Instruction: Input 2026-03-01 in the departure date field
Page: home
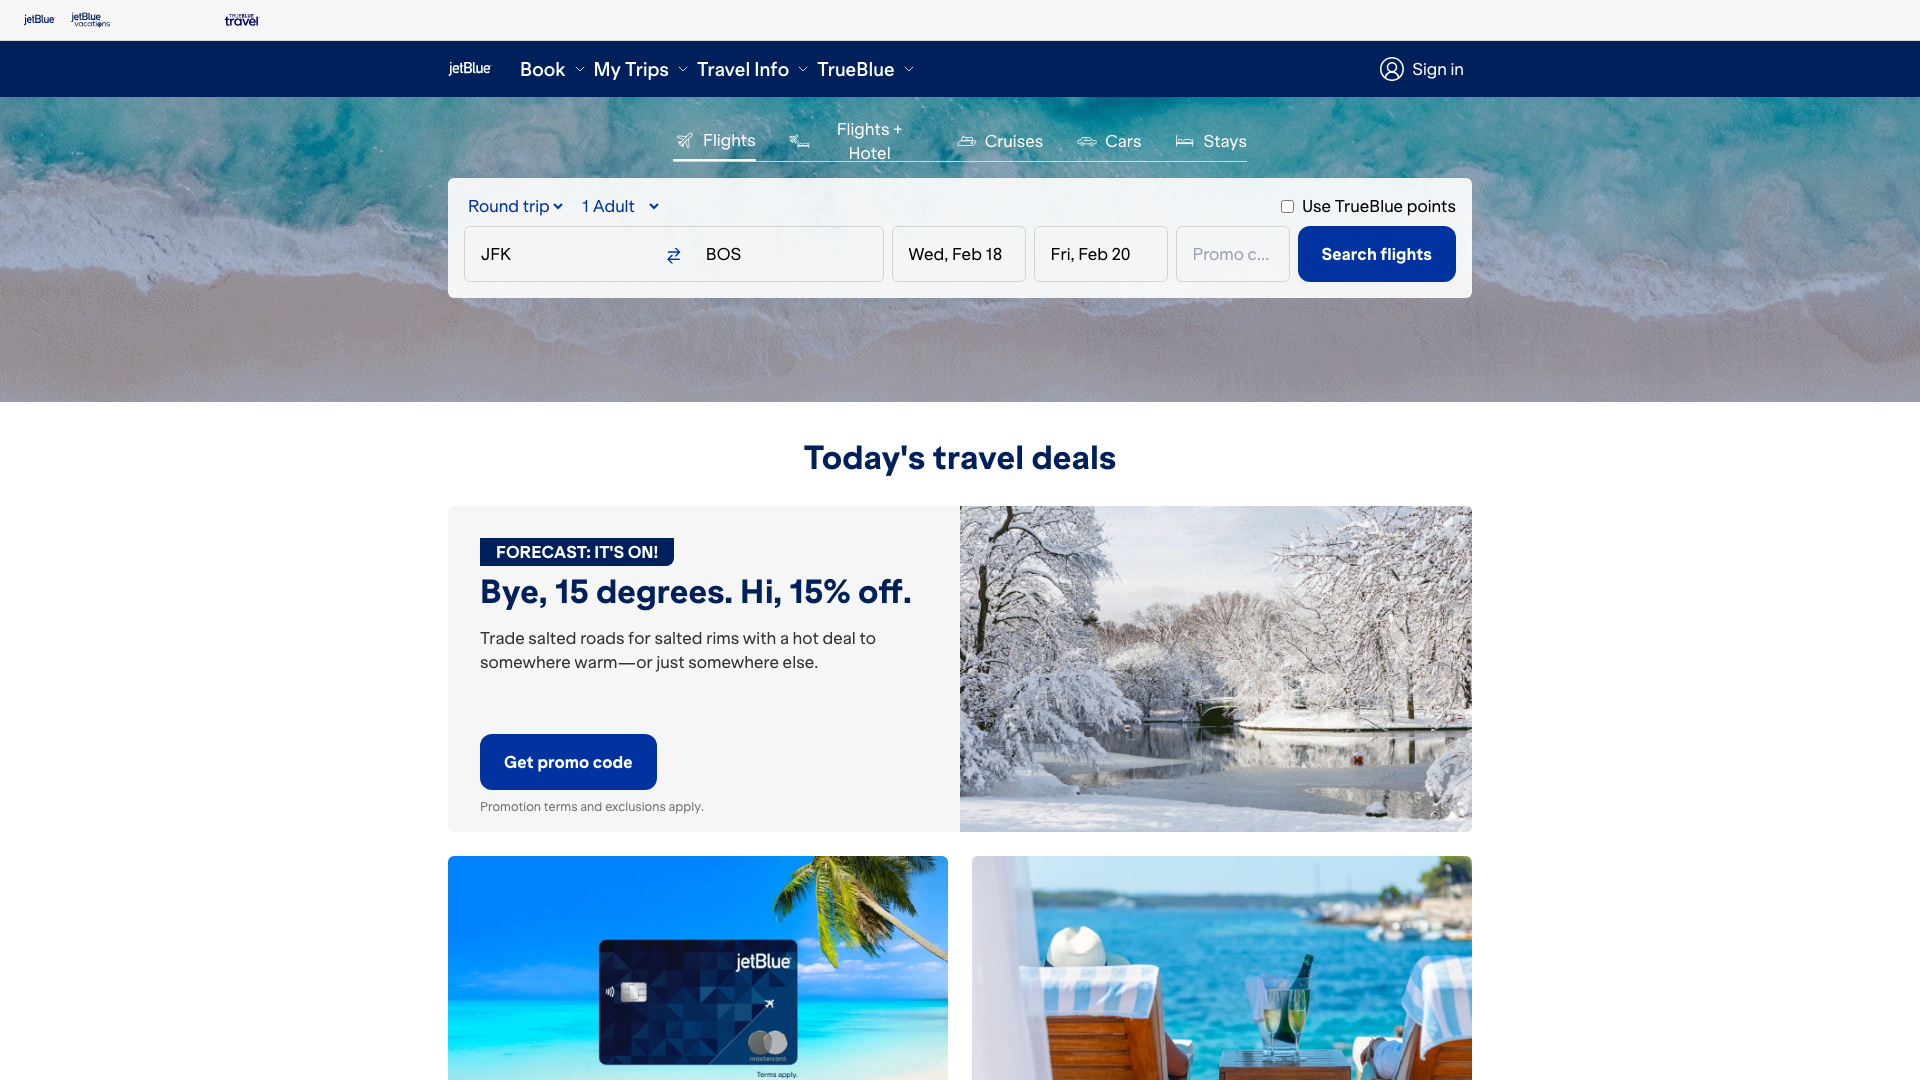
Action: type